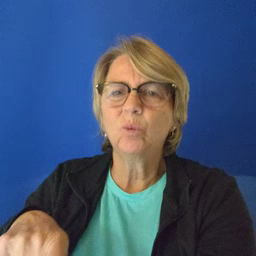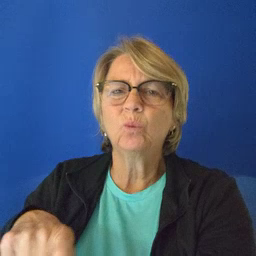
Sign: haveto